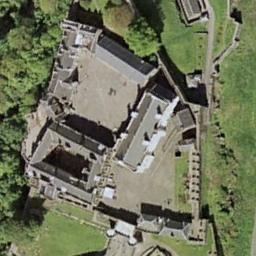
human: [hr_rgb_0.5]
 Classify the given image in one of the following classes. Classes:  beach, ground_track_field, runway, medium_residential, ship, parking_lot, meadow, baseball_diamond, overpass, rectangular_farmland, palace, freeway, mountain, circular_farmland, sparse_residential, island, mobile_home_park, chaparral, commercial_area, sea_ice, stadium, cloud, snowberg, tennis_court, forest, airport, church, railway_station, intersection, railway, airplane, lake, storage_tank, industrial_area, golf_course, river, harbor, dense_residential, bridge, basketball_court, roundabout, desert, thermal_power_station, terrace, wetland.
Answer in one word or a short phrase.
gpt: palace